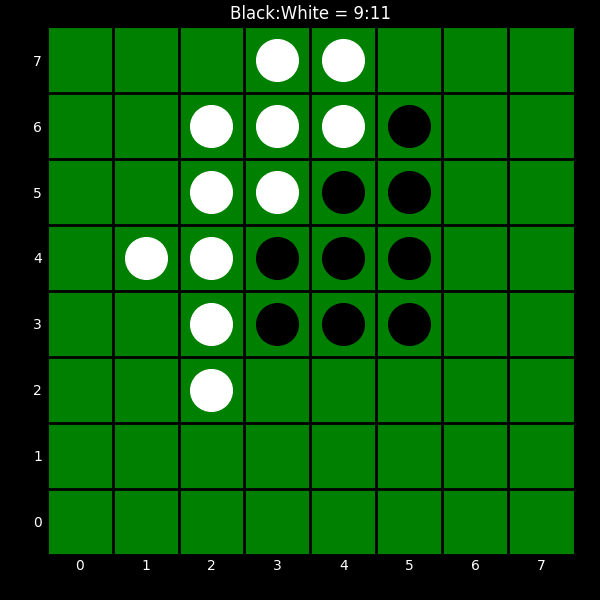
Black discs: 9
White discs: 11